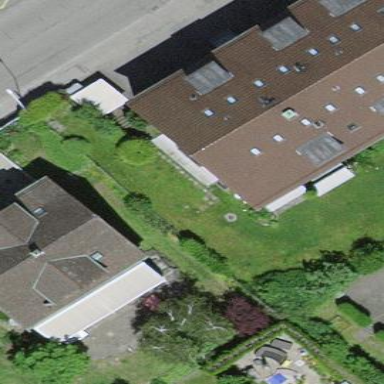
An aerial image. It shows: Residential building with gabled roof.